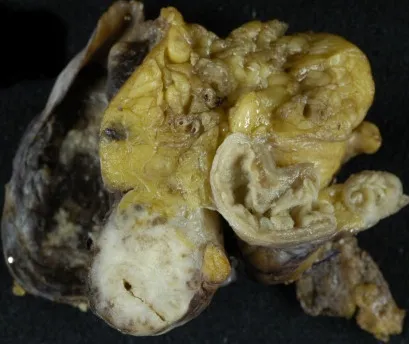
Macroscopic image demonstrating the extrapulmonary small cell carcinoma which had surrounded and replaced the appendix without caecal involvement.
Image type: pathology (immunostaining)